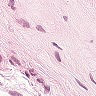
Metastatic tissue present: no